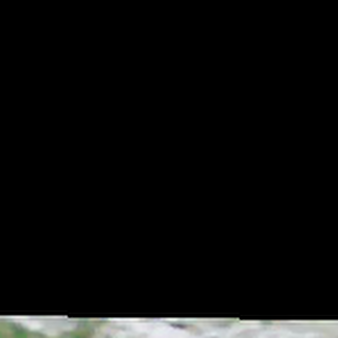
Label: other